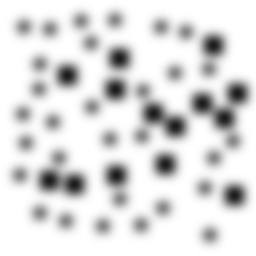
Squares: 14
Triangles: 0
Stars: 30
Total shapes: 44